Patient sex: F
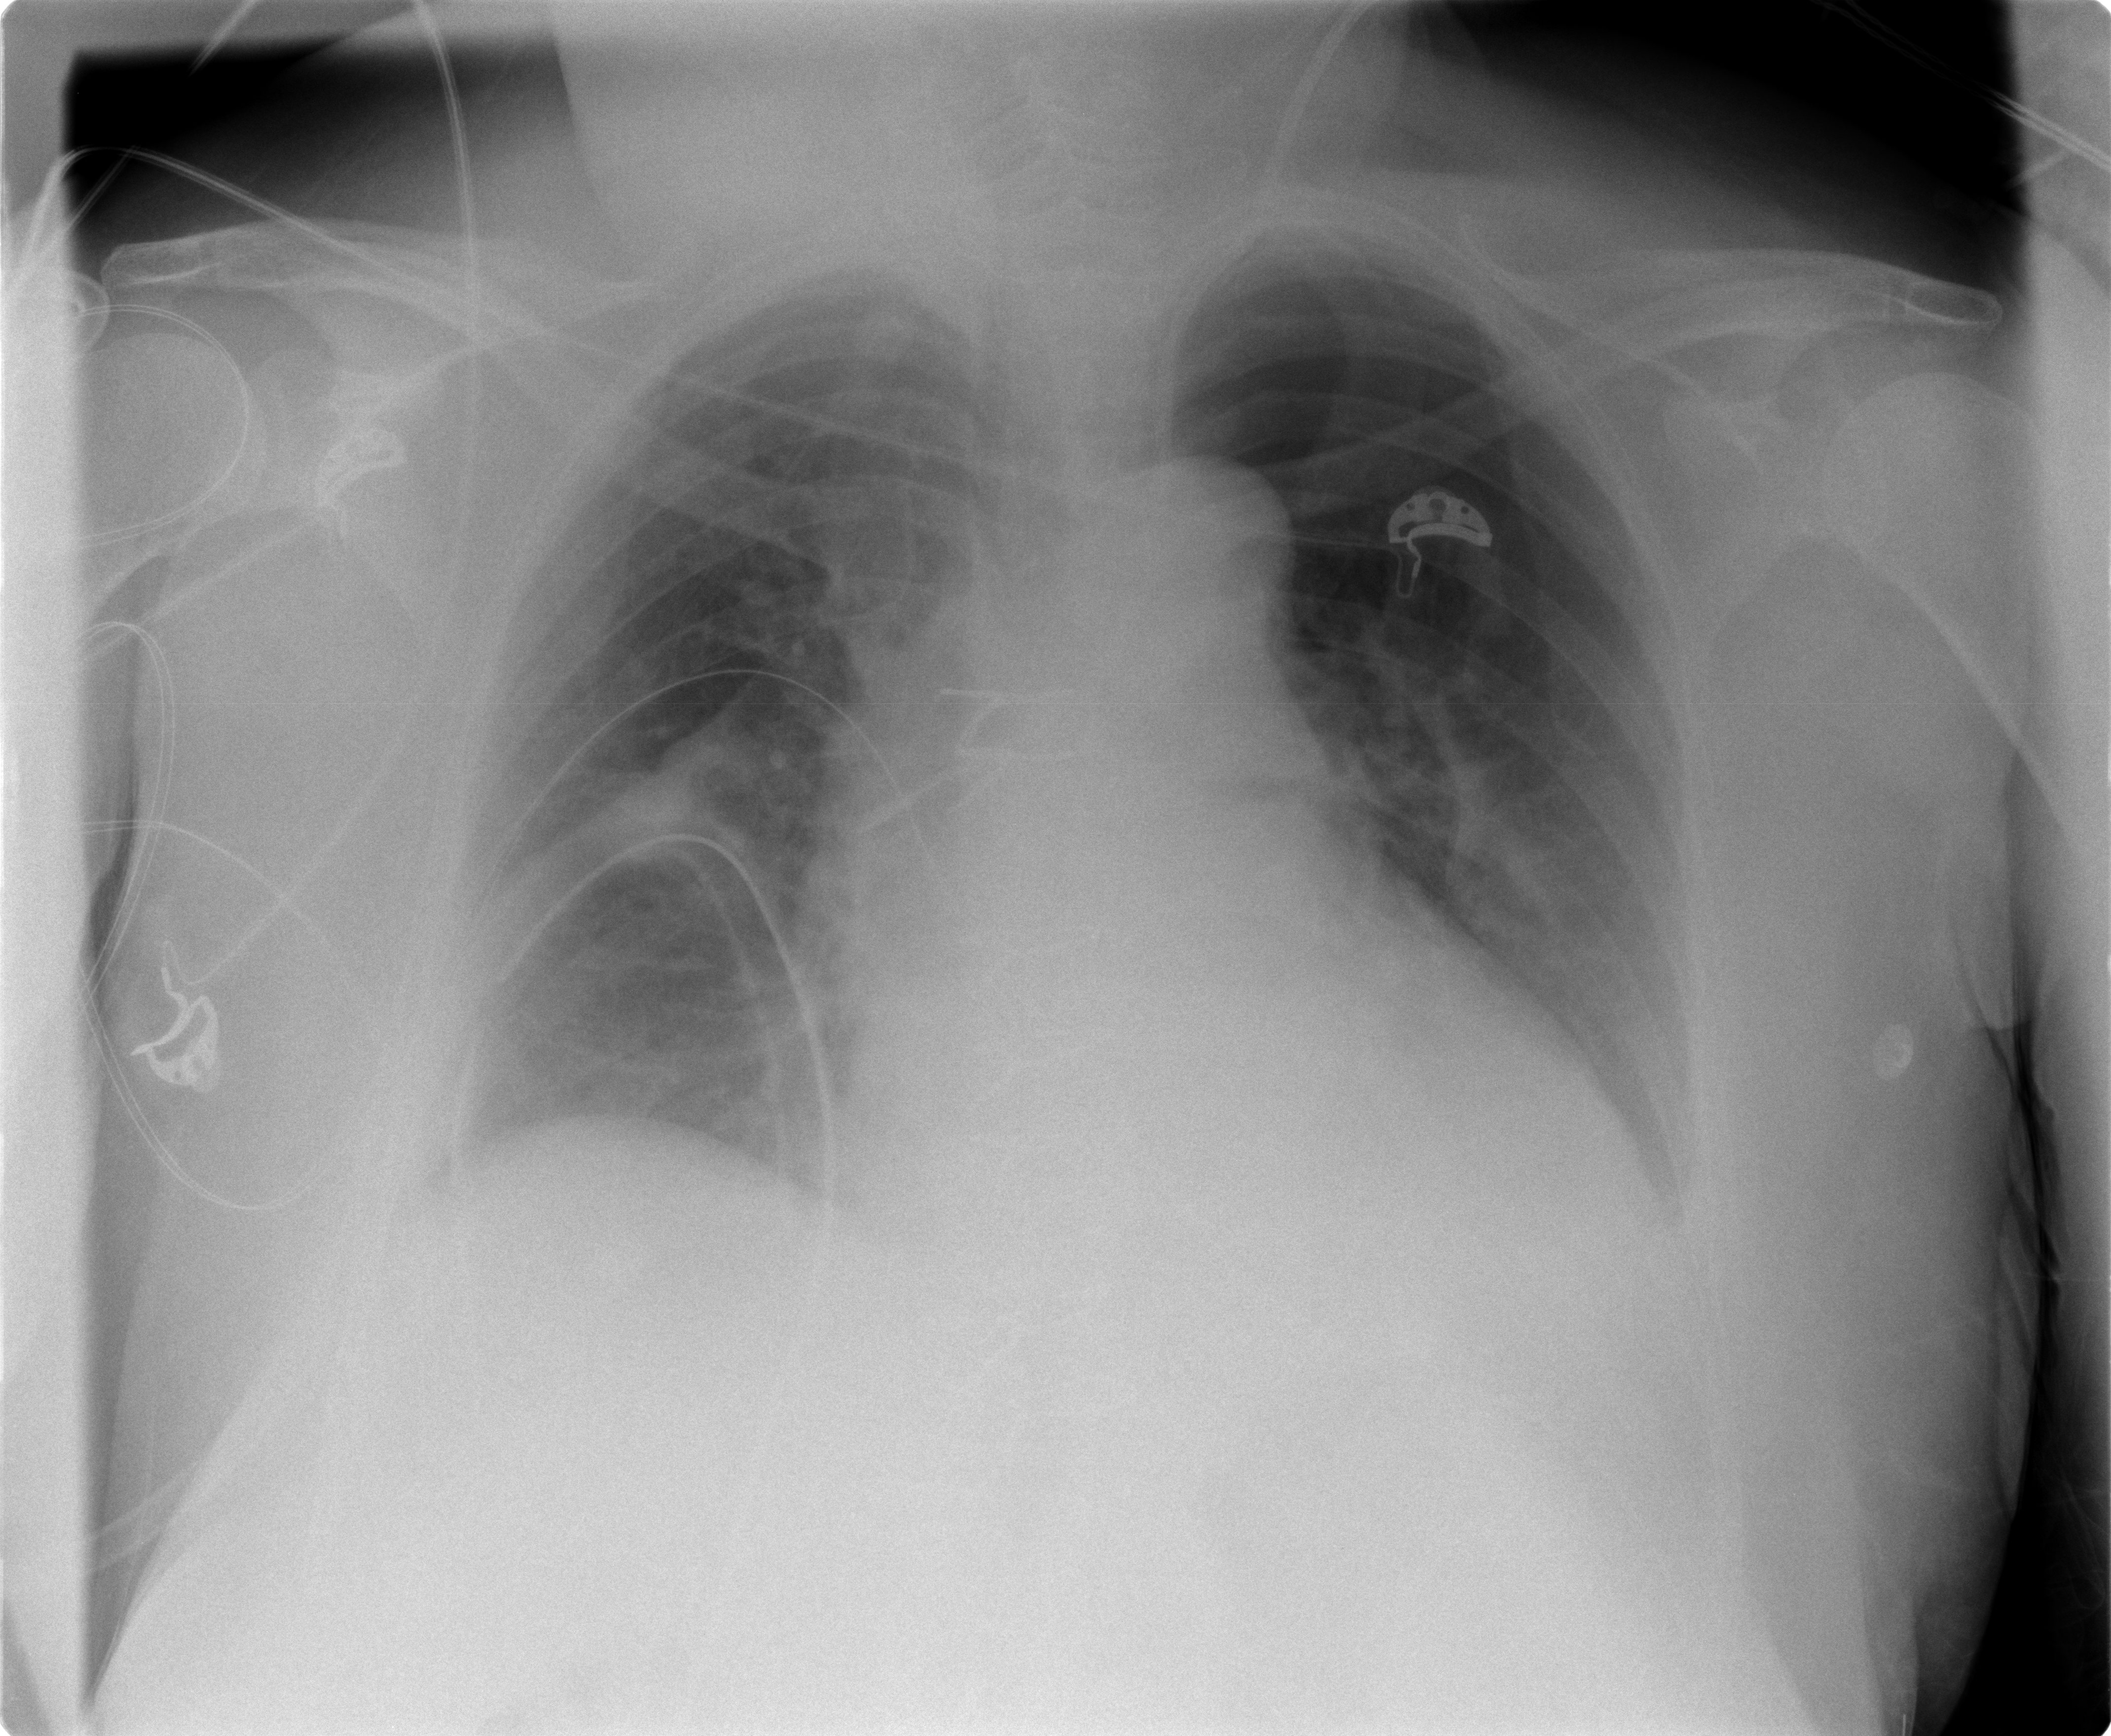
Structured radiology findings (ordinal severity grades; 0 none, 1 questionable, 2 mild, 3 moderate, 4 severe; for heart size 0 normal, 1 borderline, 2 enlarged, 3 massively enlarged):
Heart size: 2
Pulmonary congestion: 0
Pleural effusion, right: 0
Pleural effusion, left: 0
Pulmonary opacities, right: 0
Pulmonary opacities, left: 0
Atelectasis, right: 2
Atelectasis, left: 2